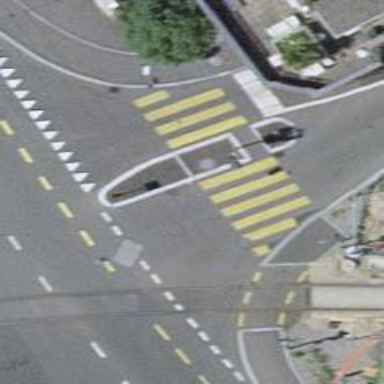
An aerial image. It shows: Kerb barrier.